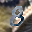
Label: 8